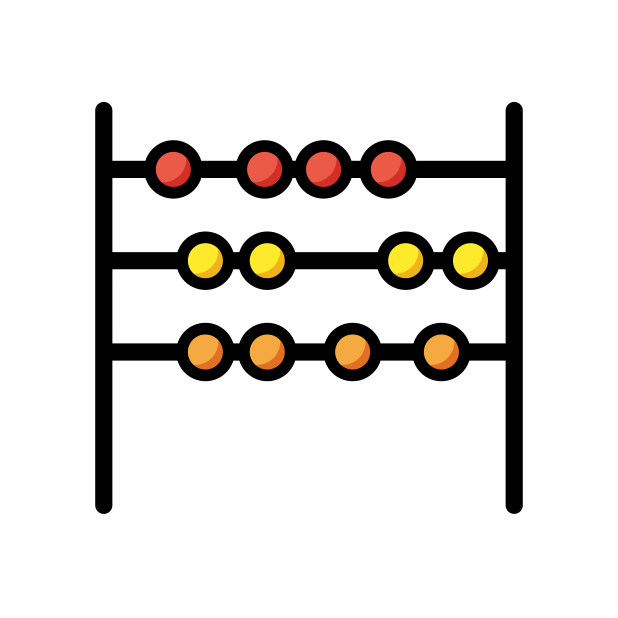
Emoji: 🧮
Name: abacus
Unicode: 0x1f9ee